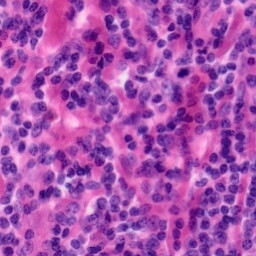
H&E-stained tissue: Tonsil